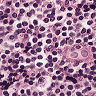
Metastatic tissue present: no